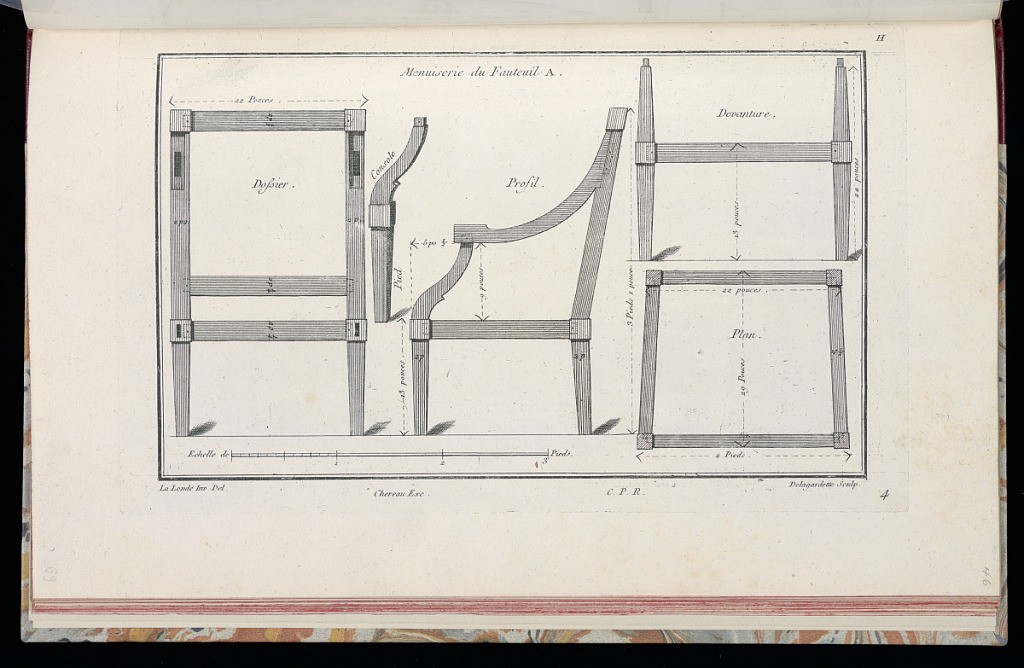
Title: Menuiserie du Fauteuil A
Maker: Richard de Lalonde, French, active 1780–96
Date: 1775-1788
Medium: Etching on off-white laid paper
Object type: Print
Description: Plans for the joinery of the armchair represented in 1921-6-279-43. The plate is signed and numbered.